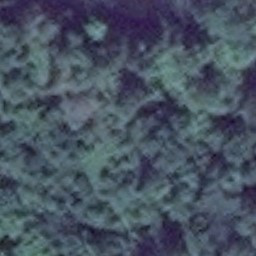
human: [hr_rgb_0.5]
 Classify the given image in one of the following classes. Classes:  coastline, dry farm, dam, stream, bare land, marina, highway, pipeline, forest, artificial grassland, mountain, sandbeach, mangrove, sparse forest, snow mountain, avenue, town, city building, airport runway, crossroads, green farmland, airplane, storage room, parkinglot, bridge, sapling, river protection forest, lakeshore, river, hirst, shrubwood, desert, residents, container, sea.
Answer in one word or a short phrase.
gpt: forest